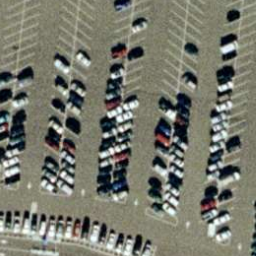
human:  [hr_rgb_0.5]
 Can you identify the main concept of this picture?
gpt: parking lot